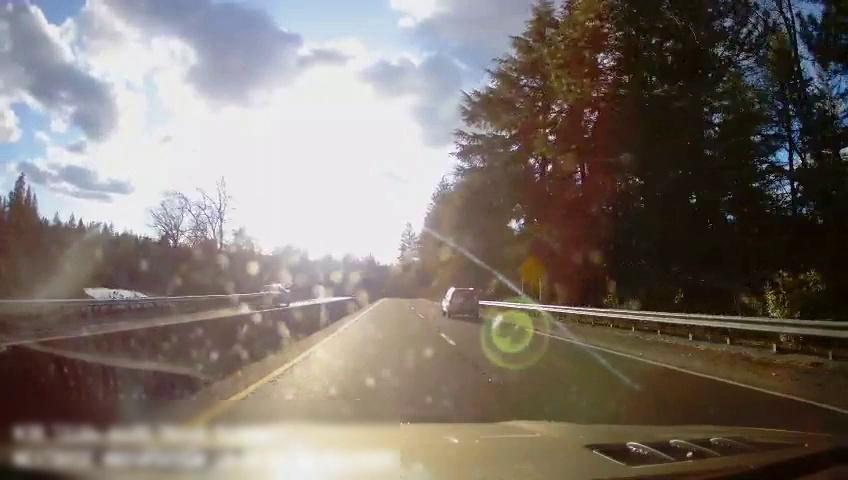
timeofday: Day
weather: Sunny
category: Drivable Space
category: Drivable Space
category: Vehicles | Truck
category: Vehicles | Car
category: Lanes | Alternate Lane
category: Lanes | Current Lane
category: Lanes | Alternate Lane
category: Traffic | Signs